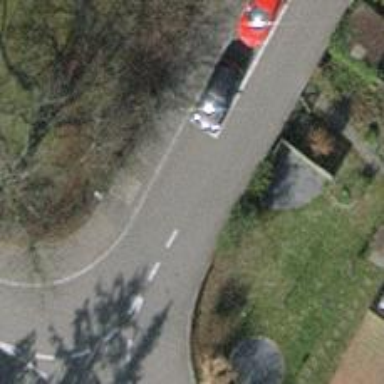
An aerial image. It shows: Residential road with asphalt surface. There is parking lane on the right side.